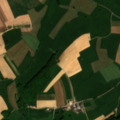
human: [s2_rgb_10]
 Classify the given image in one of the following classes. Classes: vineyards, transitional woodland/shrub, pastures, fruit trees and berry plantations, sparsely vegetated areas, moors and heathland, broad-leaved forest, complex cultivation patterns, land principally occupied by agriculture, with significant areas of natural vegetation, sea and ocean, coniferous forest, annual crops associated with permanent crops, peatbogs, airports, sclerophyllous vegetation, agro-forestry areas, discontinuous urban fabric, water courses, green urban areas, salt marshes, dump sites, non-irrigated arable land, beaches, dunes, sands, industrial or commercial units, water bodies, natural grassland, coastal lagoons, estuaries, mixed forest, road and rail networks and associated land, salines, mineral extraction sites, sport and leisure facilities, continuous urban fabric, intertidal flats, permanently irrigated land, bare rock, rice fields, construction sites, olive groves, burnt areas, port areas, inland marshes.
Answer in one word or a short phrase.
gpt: non-irrigated arable land, complex cultivation patterns, land principally occupied by agriculture, with significant areas of natural vegetation, broad-leaved forest